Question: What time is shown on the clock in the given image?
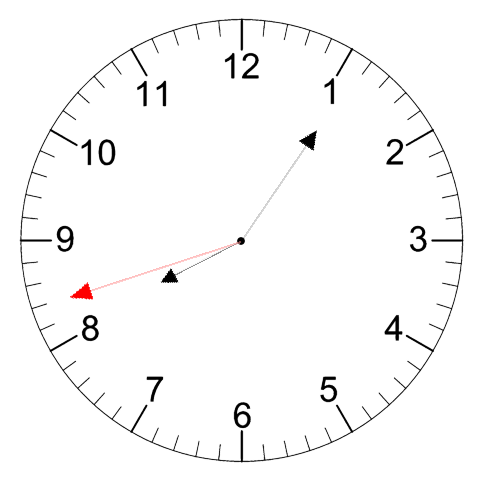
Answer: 08:05:42